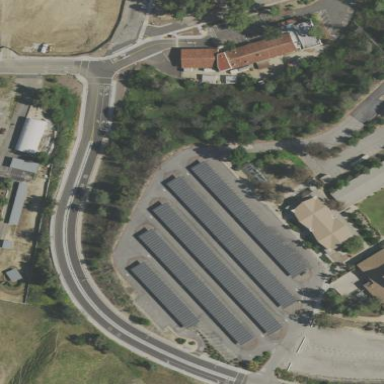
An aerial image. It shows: Solar photovoltaic panel on the roof of building used as solar power generator.